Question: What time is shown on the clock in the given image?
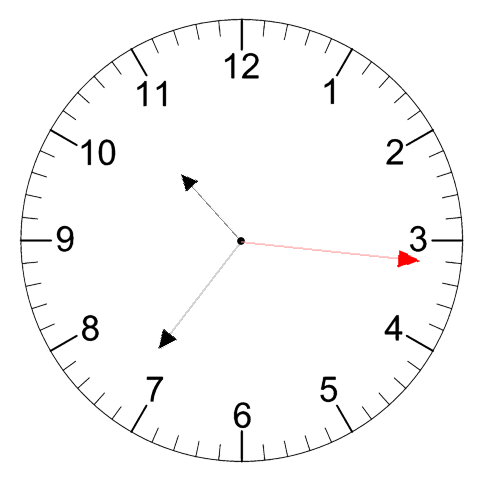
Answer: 10:36:16